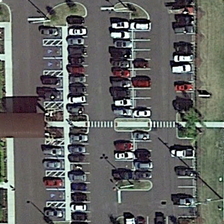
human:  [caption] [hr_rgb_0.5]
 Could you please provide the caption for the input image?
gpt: many cars are parked in a parking lot with some green trees .

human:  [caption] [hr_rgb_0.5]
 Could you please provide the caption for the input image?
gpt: many cars are parked in a parking lot with some green trees .

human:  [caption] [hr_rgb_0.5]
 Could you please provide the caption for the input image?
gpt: many cars are parked in a parking lot with some green trees .

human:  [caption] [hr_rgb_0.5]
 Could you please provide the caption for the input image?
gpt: many cars are parked in a parking lot with some green trees .

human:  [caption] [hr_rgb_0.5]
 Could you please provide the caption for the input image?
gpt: many cars are parked in a parking lot with some green trees .